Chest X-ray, AP view. Patient: 21 years old, sex M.
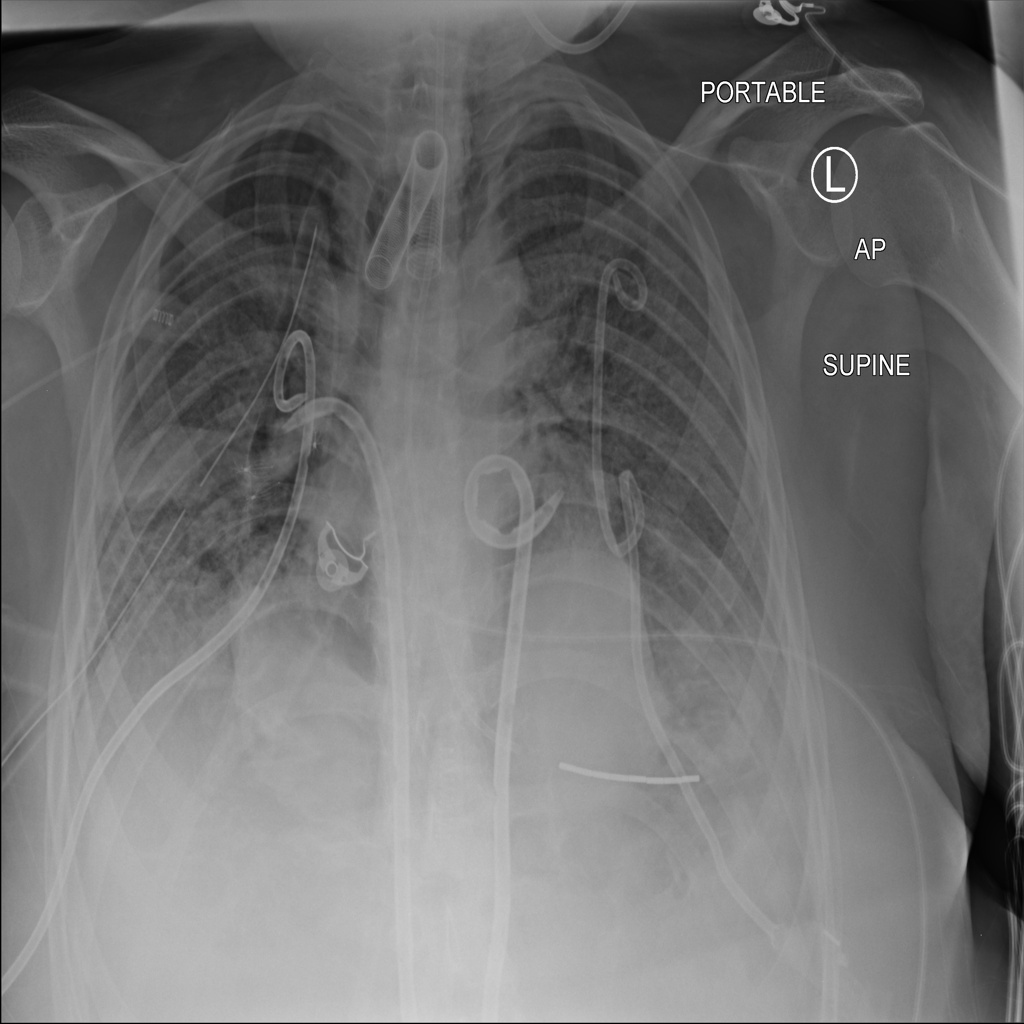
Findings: Atelectasis, Effusion, Pneumothorax